Aerial crown-view tile of a tropical tree (Barro Colorado Island, Panama), acquired 20250414:
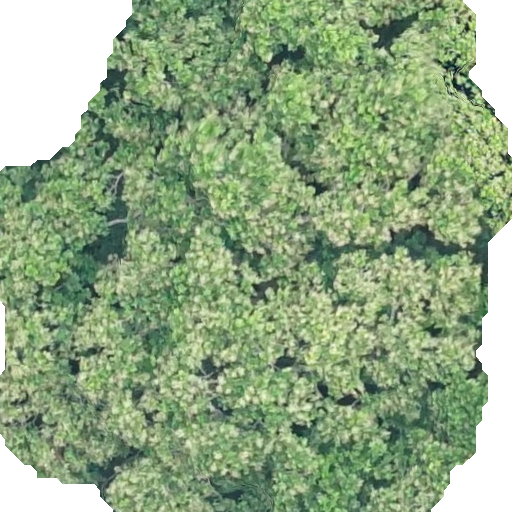
Species: Anacardium excelsum
GBIF accepted scientific name: Anacardium excelsum
Crown area: 379.615 m²